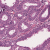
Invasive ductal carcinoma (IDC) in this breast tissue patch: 0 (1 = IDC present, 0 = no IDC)